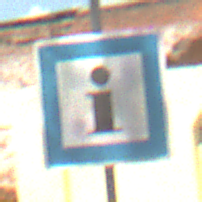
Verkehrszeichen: Informationsstelle
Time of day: Midday
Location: Outdoor (Suburban)
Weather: PartlyCloudy
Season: NotSpecified
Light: Natural